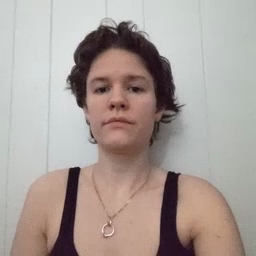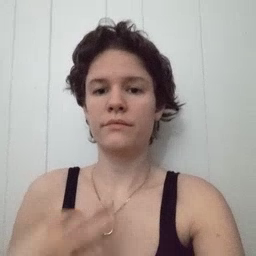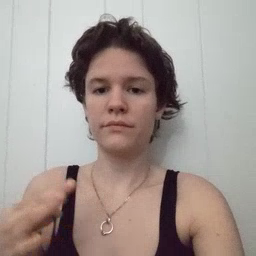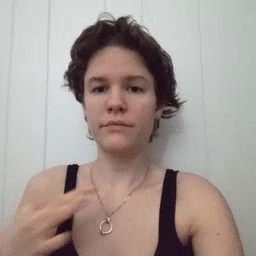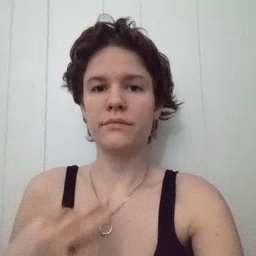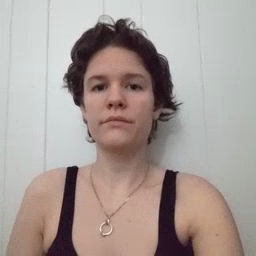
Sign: shirt